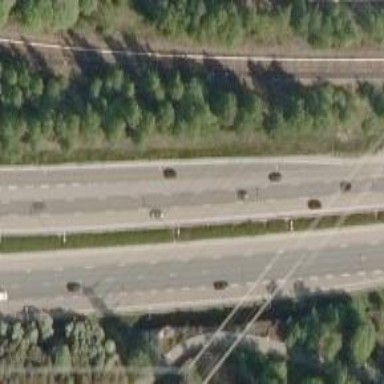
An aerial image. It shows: Asphalt road designated as trunk highway.